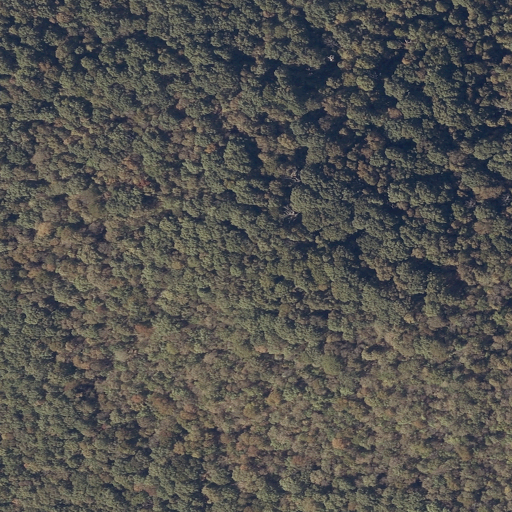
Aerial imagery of mountain in Alabama named Drake Mountain containing only deciduous forest